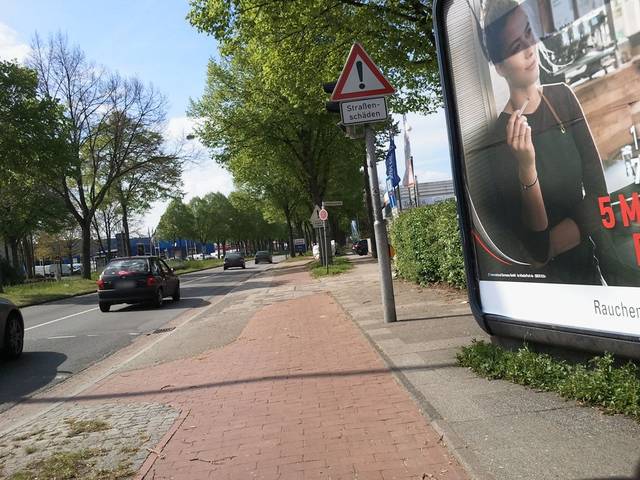
Region: Germany
Coordinates: 53.068, 8.872